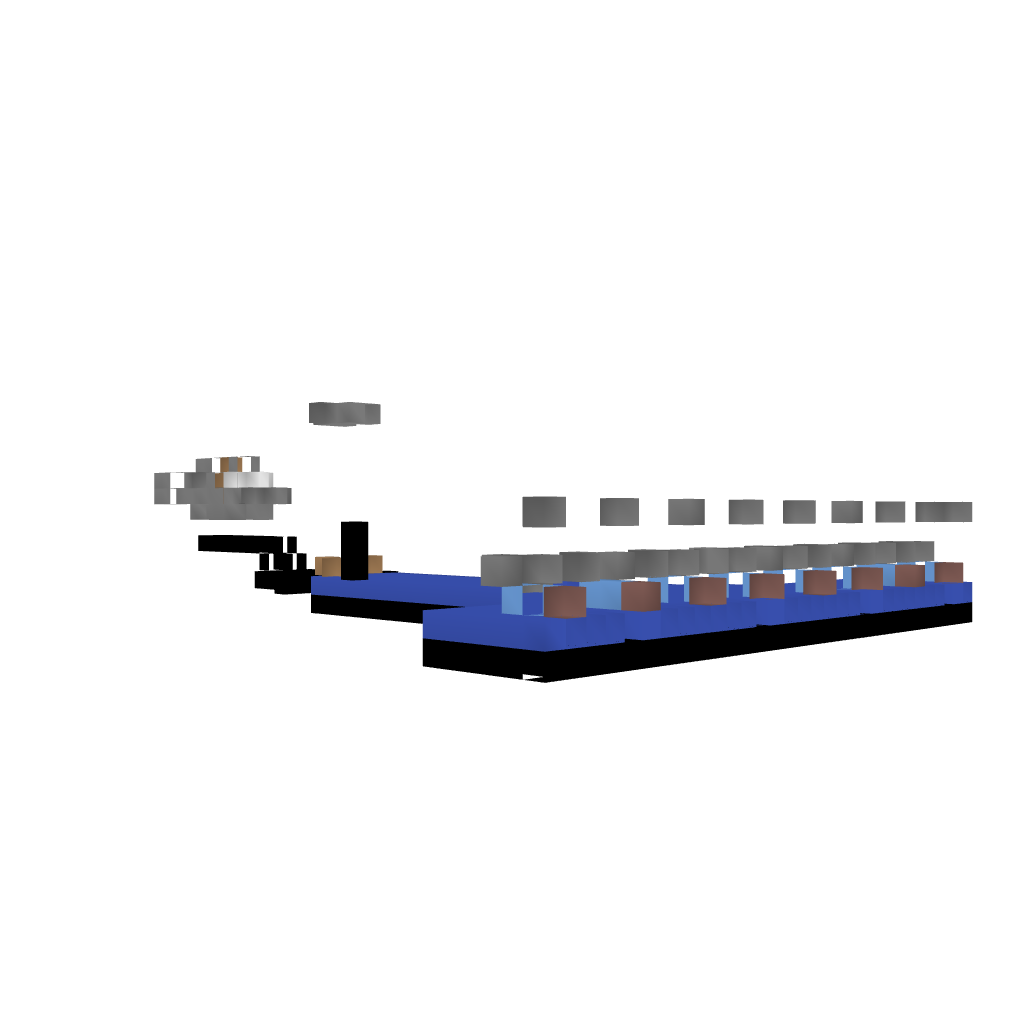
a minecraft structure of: Gun-Ship2.0 bad low quality